Question: The goal is to find the width of the widest word here.
The text is a sentence consisting of words with different fonts, as shown in the image.

the html looks like :
'''
<span style="font:bold 14px Verdana;">LONGESTW</span>
<span style="font:bold 42px Verdana;">ORD</span>
<span style="font:bold 14px Verdana;">&nbsp;</span>
<span style="font:bold 24px Verdana;">ORD</span>
<span style="font:bold 14px Verdana;">&nbsp;</span>
<span style="font:bold 24px Verdana;">regular</span>
<span style="font:bold 14px Verdana;">&nbsp;</span>
<span style="font:bold 32px Verdana;">w</span>
<span style="font:bold 96px Verdana;">id</span>
<span style="font:bold 64px Verdana;">est</span>
'''
So, here the 3rd word is the widest. Any ideas? Everything is html and we can use any thing ( jquery,ES5 techniques etc).
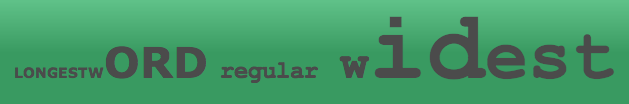
Answer: I think this pretends to be a solution.
<URL>